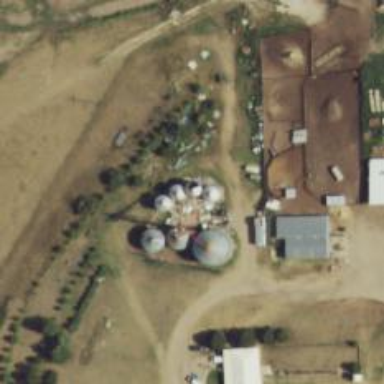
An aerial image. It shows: Silo.